Chest X-ray:
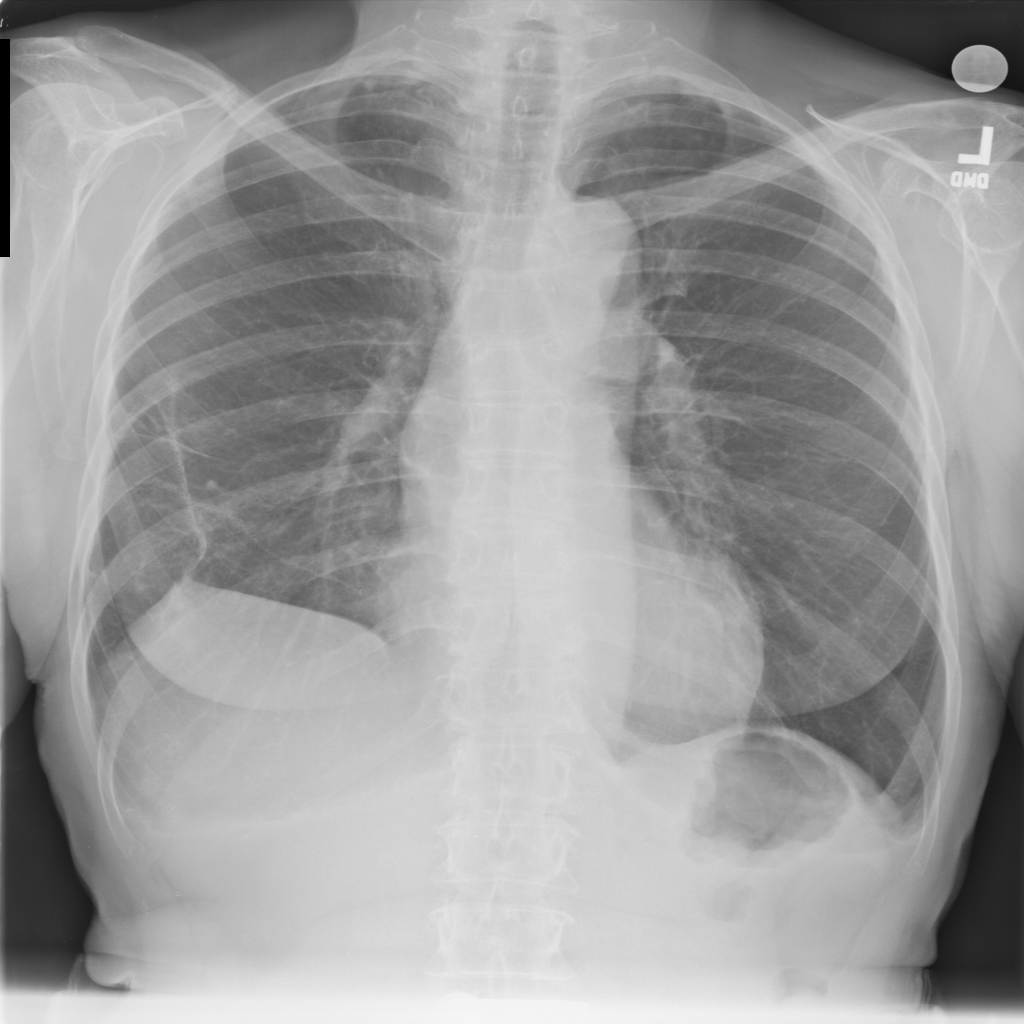
Findings: Fibrosis, Calcification
No abnormal finding: no